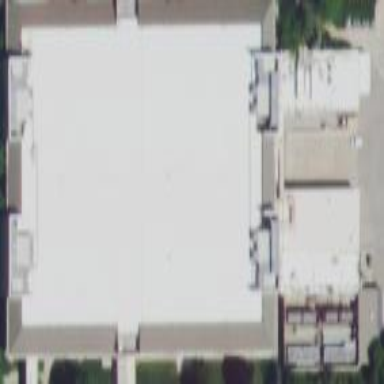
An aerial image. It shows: Commercial building.